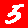
Digit: 5